Aerial crown-view tile of a tropical tree (Barro Colorado Island, Panama), acquired 20241216:
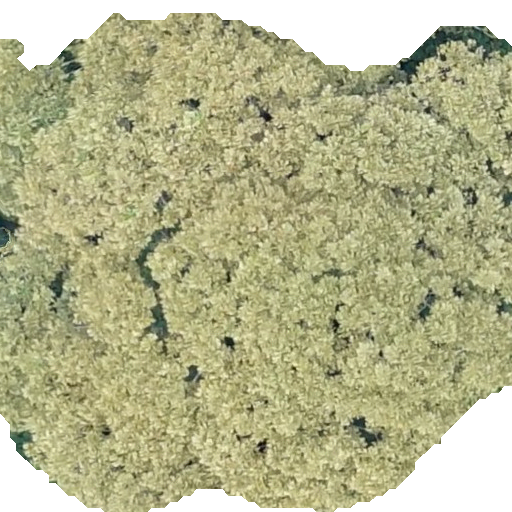
Species: Dipteryx oleifera
GBIF accepted scientific name: Dipteryx oleifera
Crown area: 364.239 m²